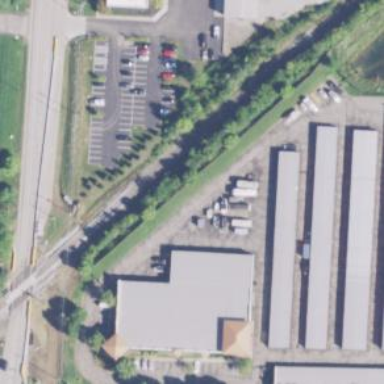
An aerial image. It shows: Industrial area dedicated to self-storage facilities.